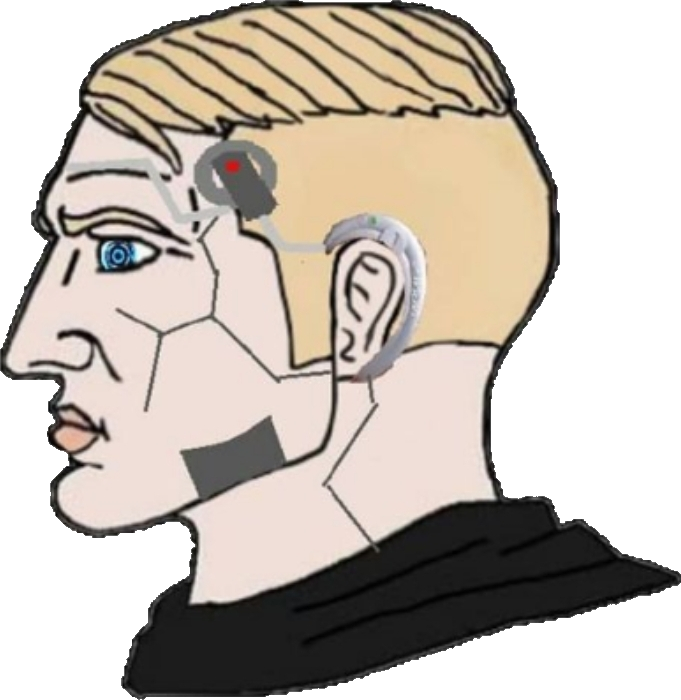
Label: 4_Yes_Chad